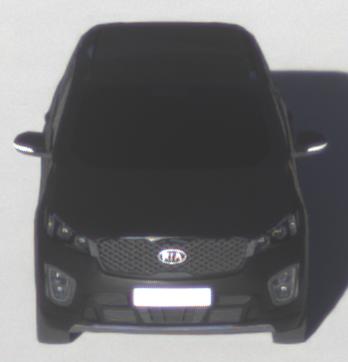
Make: KIA
Model: Sorento 2.2 CRDi
Detailed model: Sorento (UM)
Model produced from: 2015/03
Model produced until: 2017/10
Doors: 5
Color: black
Road condition: dry road
Daytime: sunrise or sunset
Contrast: medium contrast